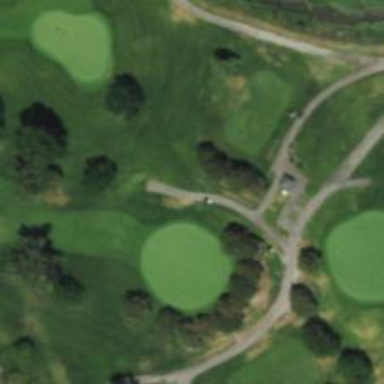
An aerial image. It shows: Well-maintained track that is suitable for golf cartpath.